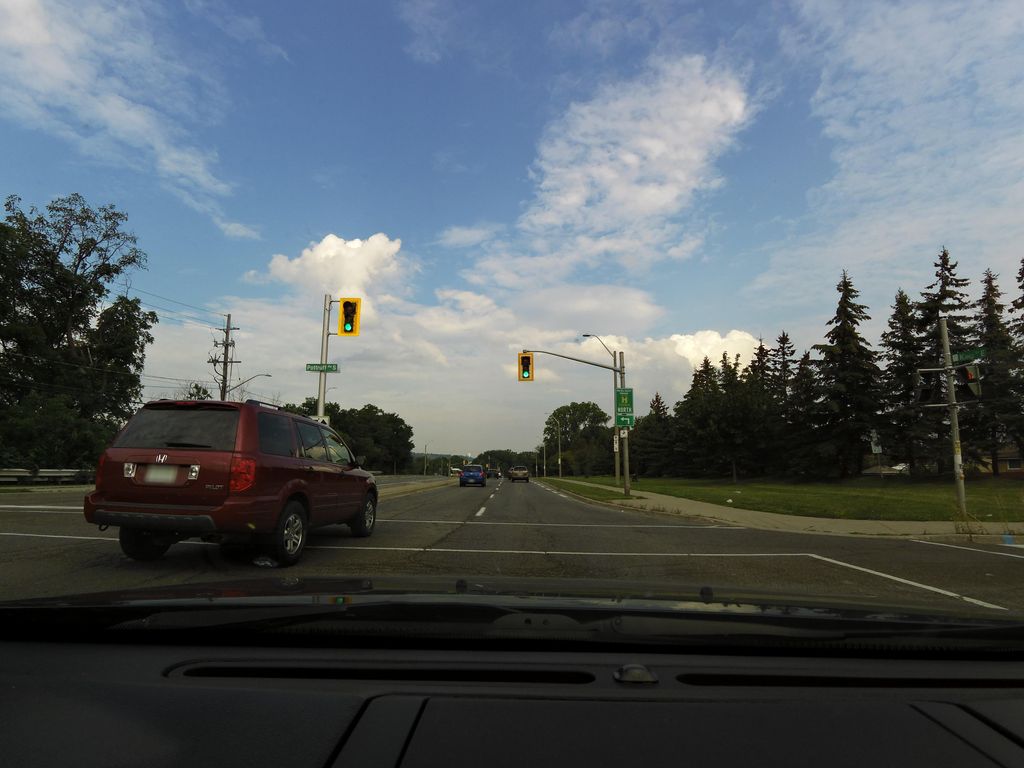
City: hamilton